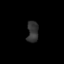
Tissue: lung
Cell type: T cells
Senescence score: 0.195
Nuclear area (px): 237
Mean DAPI intensity: 50.11